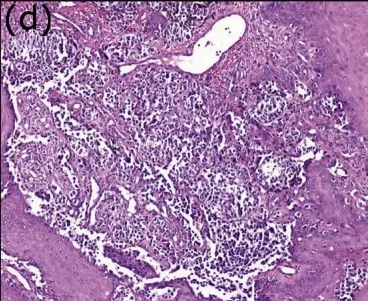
D. Photomicrograph showing dense infiltration of melanoma cells with pigment at places. Atypical cells have descended deep into the reticular dermis (H & E; 100x).
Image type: pathology (h&e)